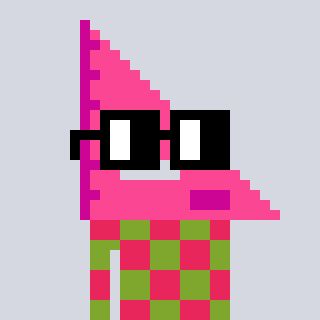
a pixel art character with square black glasses, a squadron ruler-shaped head and a slimegreen-colored body on a cool background